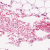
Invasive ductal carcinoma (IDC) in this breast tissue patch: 0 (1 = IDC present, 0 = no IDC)